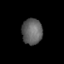
Tissue: skin
Cell type: Endothelial cells
Senescence score: 0.8187
Nuclear area (px): 512
Mean DAPI intensity: 99.455